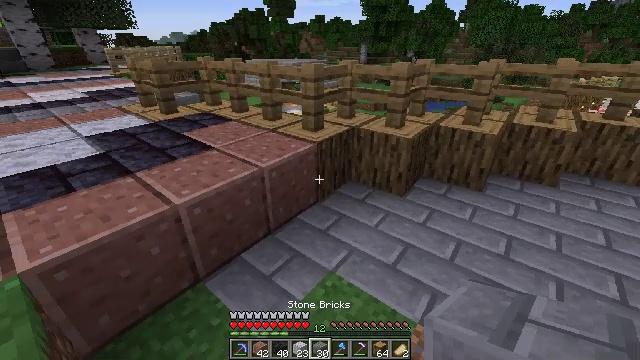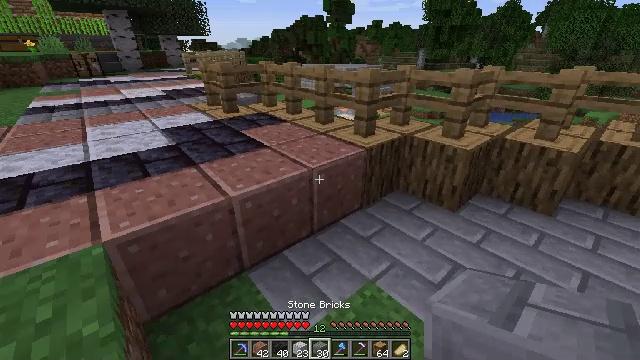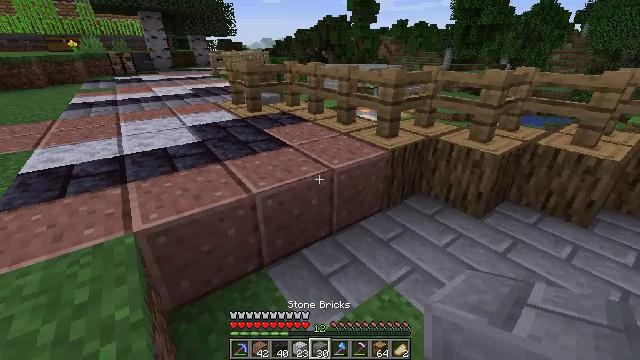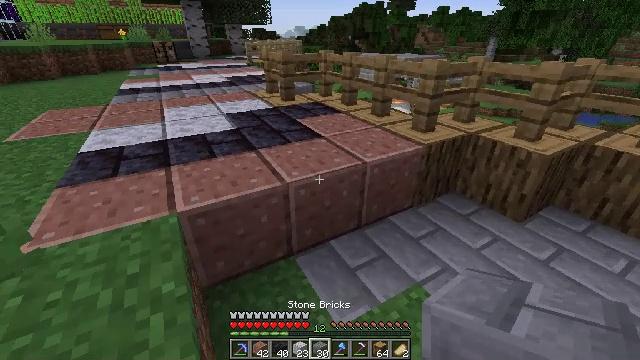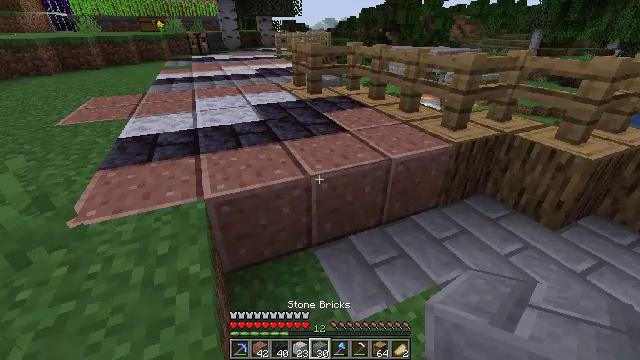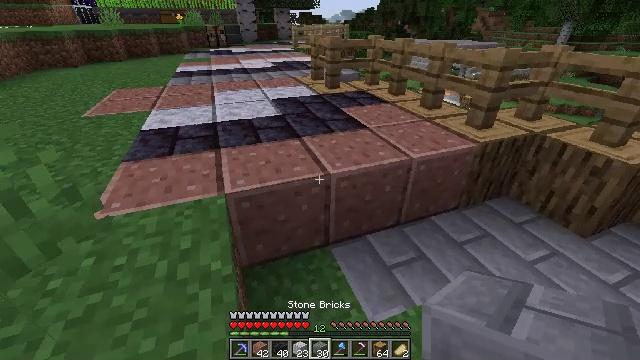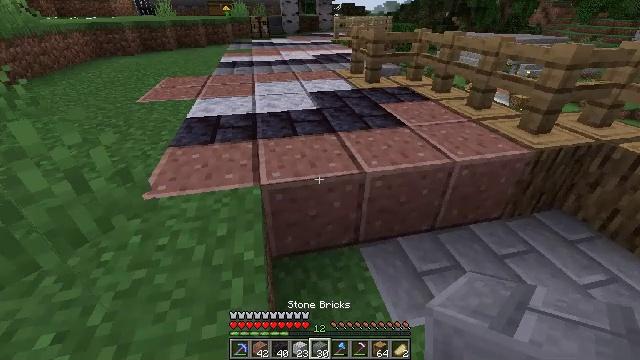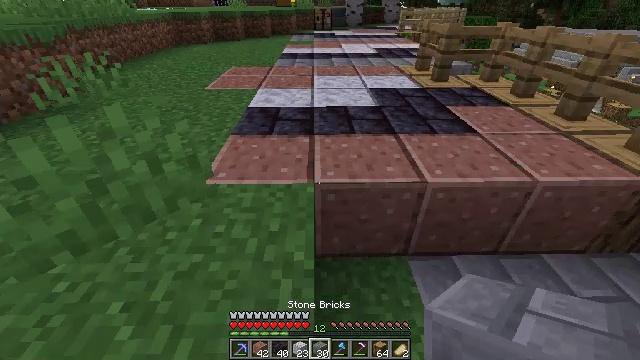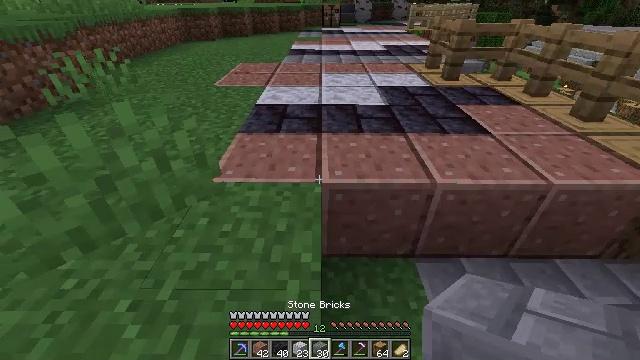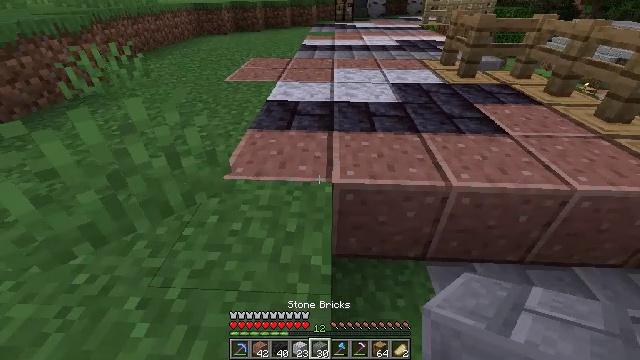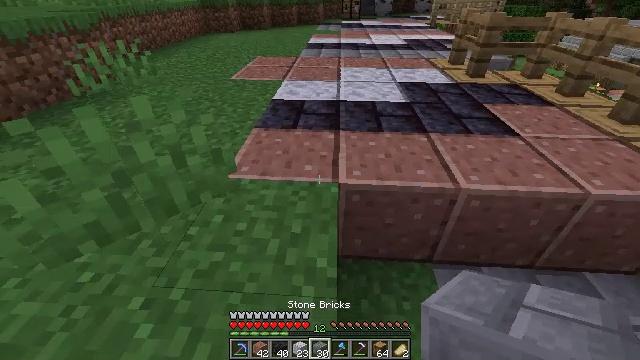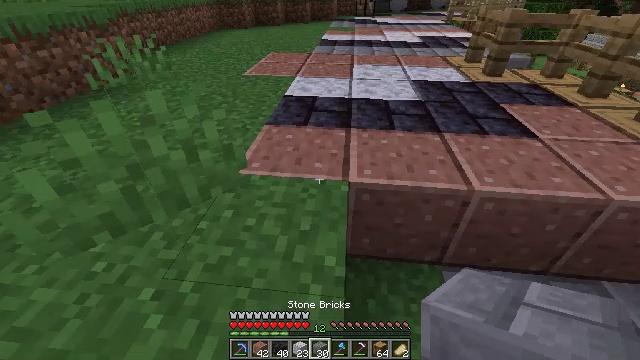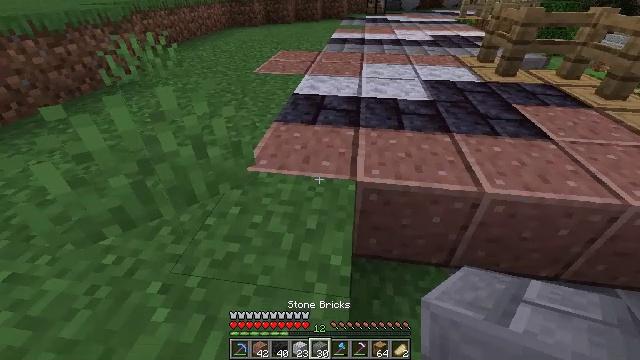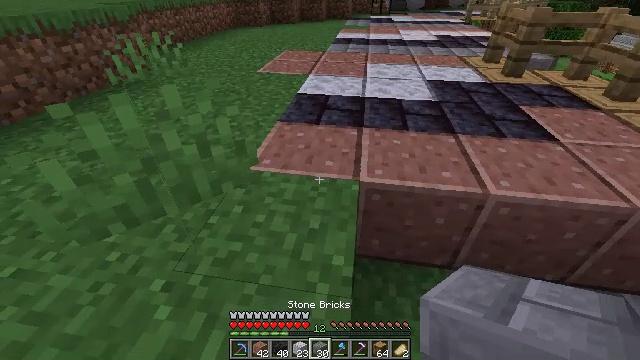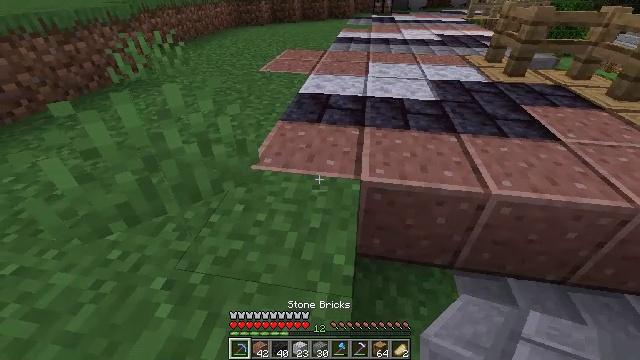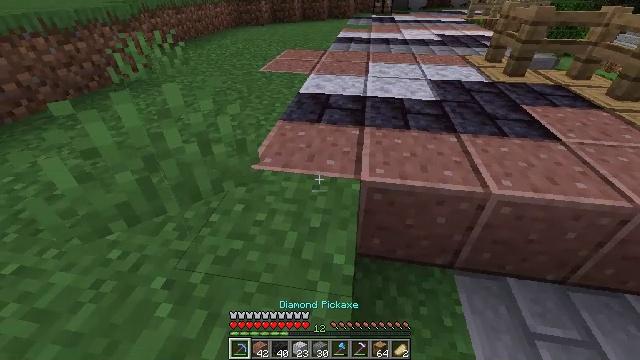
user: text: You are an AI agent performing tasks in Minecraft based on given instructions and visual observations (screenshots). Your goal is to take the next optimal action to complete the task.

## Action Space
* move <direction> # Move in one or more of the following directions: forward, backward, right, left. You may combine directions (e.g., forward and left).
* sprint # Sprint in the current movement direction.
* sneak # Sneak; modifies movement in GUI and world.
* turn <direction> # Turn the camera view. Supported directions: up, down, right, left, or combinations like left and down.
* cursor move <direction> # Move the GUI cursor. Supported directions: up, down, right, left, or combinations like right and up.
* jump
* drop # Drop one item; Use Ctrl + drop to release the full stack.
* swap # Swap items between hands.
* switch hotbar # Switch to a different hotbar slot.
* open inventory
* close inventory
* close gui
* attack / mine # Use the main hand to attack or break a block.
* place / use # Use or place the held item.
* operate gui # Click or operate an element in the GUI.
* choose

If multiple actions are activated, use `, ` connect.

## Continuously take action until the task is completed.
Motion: motion action
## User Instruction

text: Mine the polished granite block.
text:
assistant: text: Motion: move left, sneak, turn left
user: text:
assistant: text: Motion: move left, sneak, turn left
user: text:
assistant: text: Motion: move left, sneak, turn left and down
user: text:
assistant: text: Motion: move forward and move left, sneak, turn left and down
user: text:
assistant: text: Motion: move forward and move left, sneak, turn left and down
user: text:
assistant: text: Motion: move forward and move left, sneak, turn left and down
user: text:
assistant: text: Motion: move forward and move left, sneak, turn left and down
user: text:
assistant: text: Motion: move forward, sneak, turn left
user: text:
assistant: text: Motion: sneak, turn left
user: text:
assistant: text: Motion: sneak, turn left
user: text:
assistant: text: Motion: sneak, turn left
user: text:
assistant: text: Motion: sneak, turn left
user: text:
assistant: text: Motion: sneak
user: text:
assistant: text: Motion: sneak, switch to hotbar 1
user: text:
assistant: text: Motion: sneak, switch to hotbar 1
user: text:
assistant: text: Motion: sneak, switch to hotbar 1
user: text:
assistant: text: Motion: move forward, sneak, attack / mine, switch to hotbar 1
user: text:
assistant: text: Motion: move forward, sneak, attack / mine
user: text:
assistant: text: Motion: move forward, sneak, turn right, attack / mine
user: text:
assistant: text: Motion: move forward, sneak, attack / mine
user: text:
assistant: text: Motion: move forward, sneak, attack / mine
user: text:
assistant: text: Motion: move forward, sneak, turn right, attack / mine
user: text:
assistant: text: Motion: move forward, sneak, turn right, attack / mine
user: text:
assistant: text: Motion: move forward and move left, sneak, attack / mine
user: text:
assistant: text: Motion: move forward and move left, sneak, turn right, attack / mine
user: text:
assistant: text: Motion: move forward and move left, sneak, turn right and down, attack / mine
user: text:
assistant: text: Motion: move forward and move left, sneak, turn right and down, attack / mine
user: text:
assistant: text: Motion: move forward and move left, sneak, turn right, attack / mine
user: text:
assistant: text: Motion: move forward and move left, sneak, turn right, attack / mine
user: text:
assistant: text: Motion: move forward and move left, sneak, attack / mine